Field crop: maize
Growth stage: 2
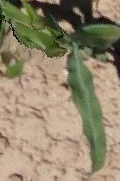
Species: maize